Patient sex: F
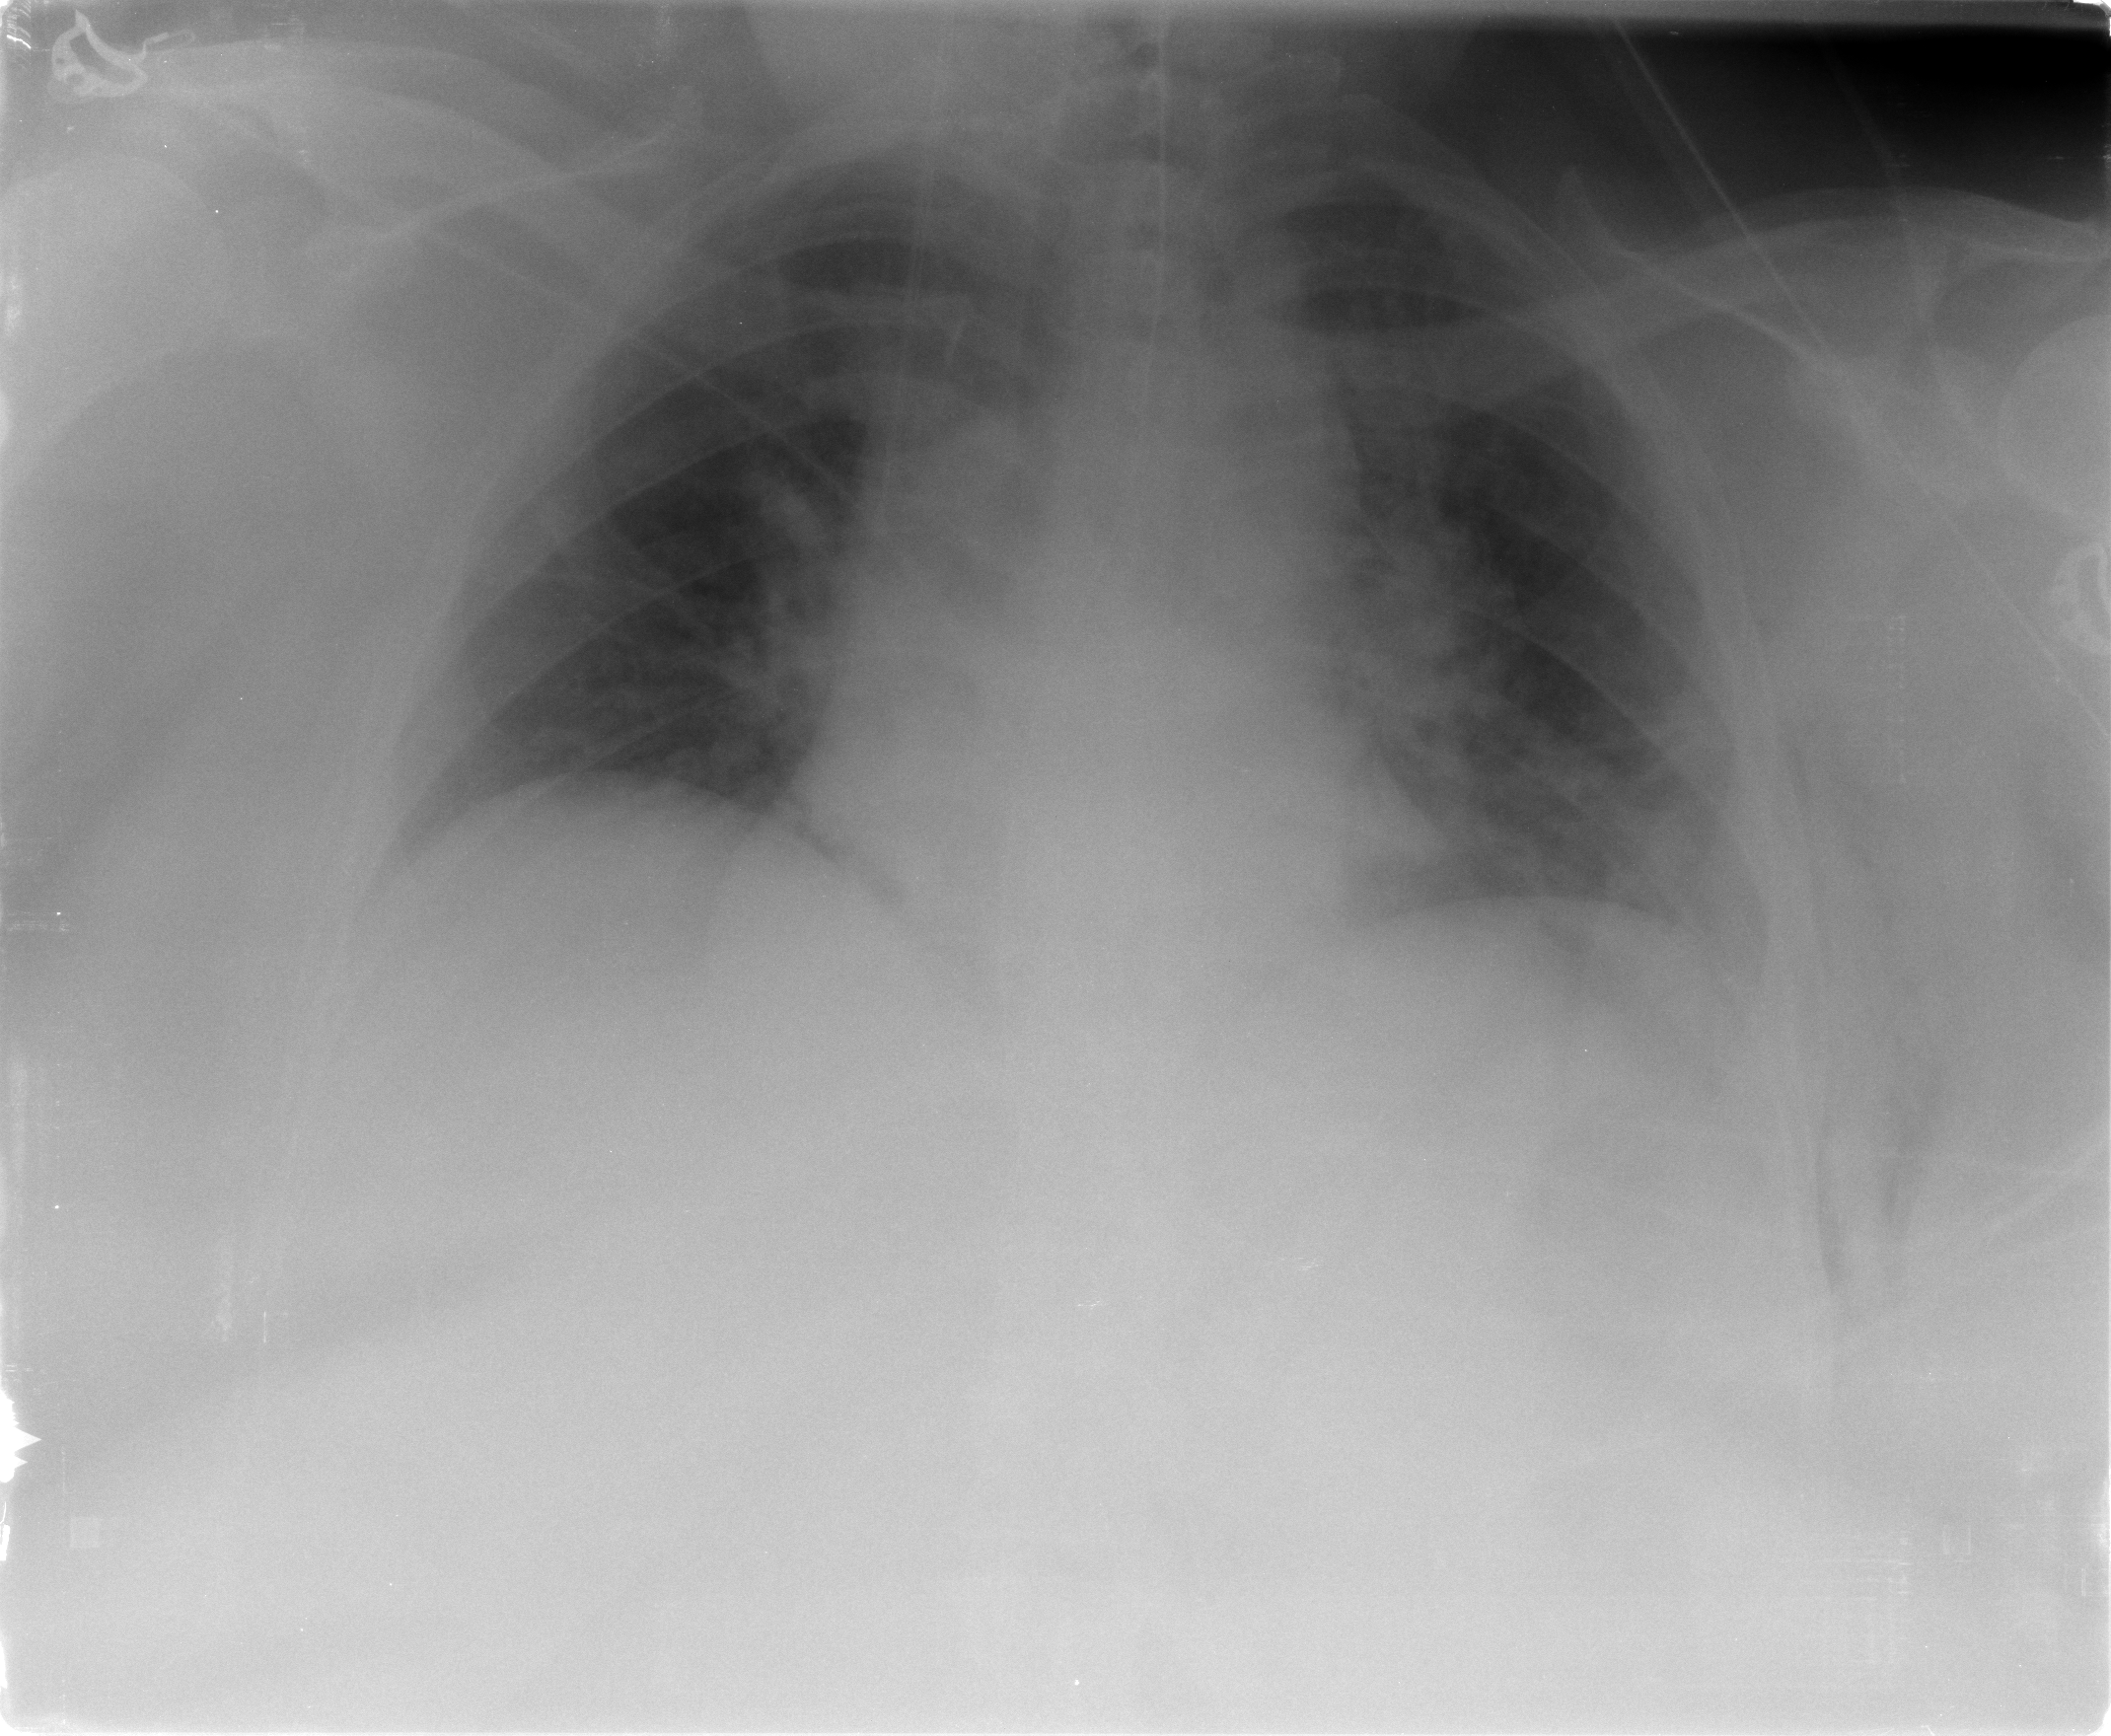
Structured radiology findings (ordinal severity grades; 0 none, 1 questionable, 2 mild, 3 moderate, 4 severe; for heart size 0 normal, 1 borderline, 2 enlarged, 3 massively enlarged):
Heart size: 2
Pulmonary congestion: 1
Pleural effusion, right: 0
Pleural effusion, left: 0
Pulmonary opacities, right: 0
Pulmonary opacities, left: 0
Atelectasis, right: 0
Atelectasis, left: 2